Field crop: maize
Growth stage: 2
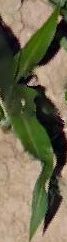
Species: maize